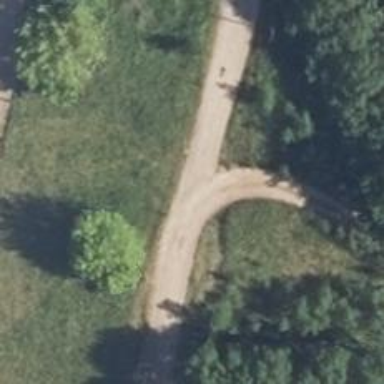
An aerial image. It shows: Service road with dirt surface of grade3 tracktype.